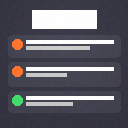
Screen state: on